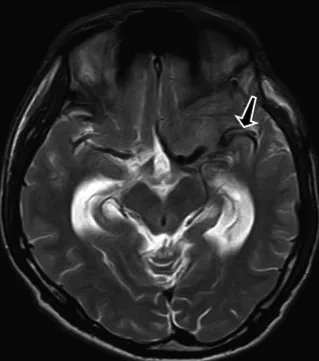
Post-operative left sphenoid meningioma enhanced and embedded ICA and MCA (black arrow).
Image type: radiology (mri)